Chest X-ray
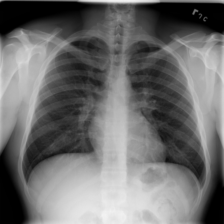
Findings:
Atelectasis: negative
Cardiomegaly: negative
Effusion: negative
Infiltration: positive
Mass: negative
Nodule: negative
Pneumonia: negative
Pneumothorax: negative
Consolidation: negative
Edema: negative
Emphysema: negative
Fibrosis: negative
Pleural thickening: negative
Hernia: negative